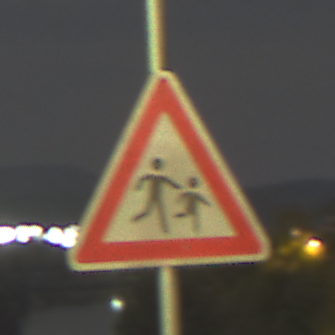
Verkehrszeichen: KinderLinks
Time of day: Night
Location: Outdoor (Urban)
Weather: PartlyCloudy
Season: NotSpecified
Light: Artificial